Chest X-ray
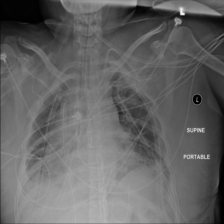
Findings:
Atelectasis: negative
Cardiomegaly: negative
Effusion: negative
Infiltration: negative
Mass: negative
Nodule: negative
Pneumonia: negative
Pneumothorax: negative
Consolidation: negative
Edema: negative
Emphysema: negative
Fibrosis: negative
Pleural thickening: negative
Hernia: negative